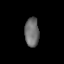
Tissue: lung
Cell type: Endothelial cells
Senescence score: 0.2003
Nuclear area (px): 406
Mean DAPI intensity: 110.246